Interaction volume radius: 5 \u00c5
Interaction volume height: 10 \u00c5
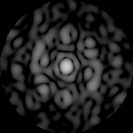
Disorder parameter: 0.7304